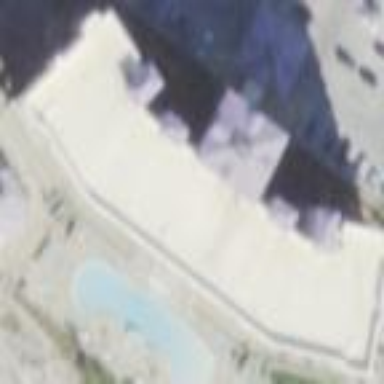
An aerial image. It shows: Hotel building.